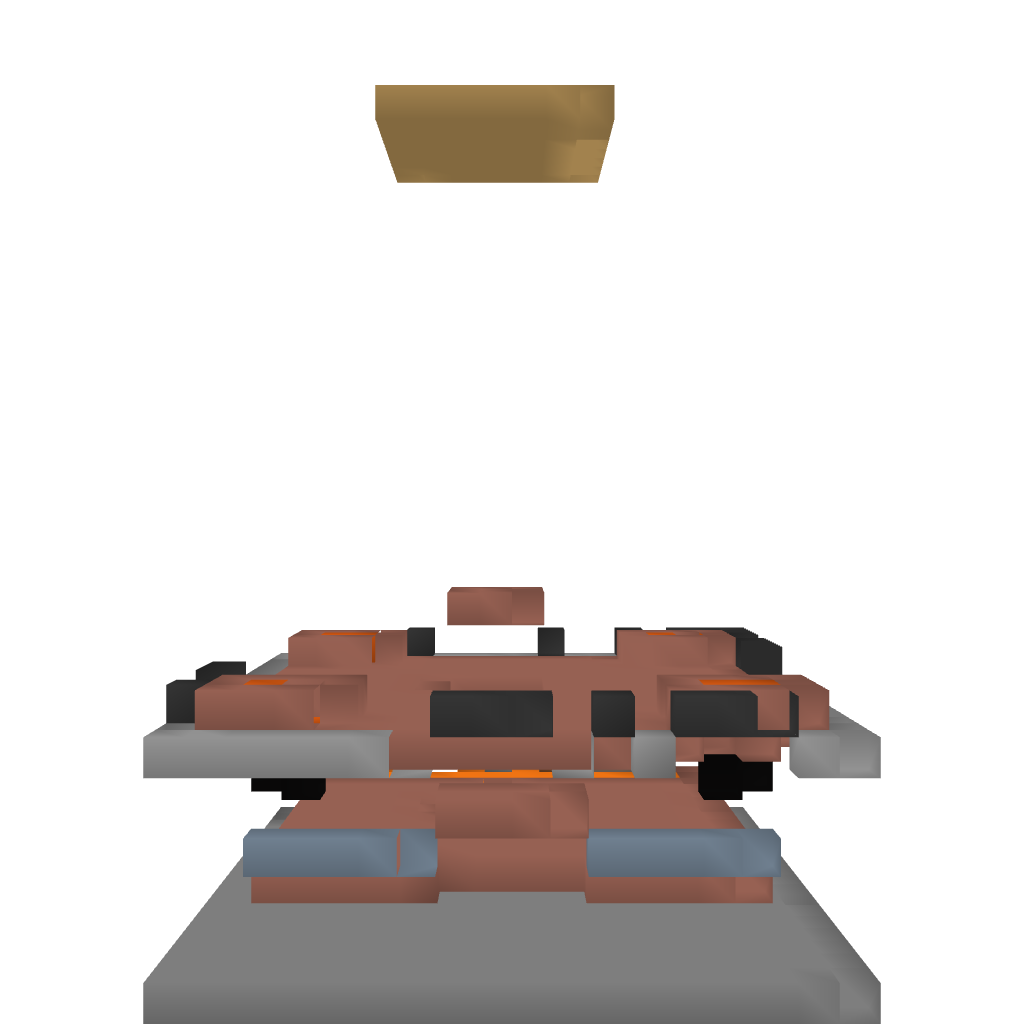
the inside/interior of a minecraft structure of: Underground base v2